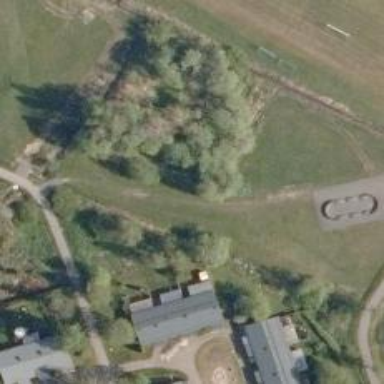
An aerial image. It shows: Disc golf basket.